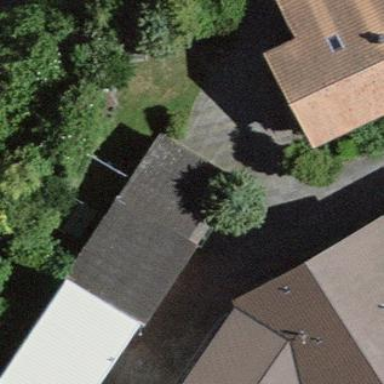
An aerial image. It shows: View of roof of building.